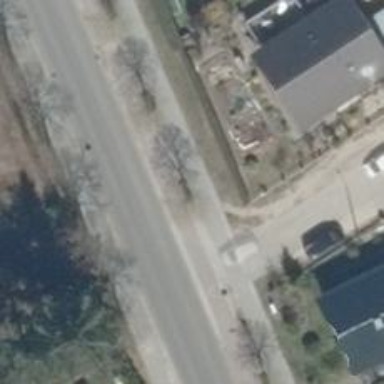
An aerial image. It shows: Deciduous broadleaved tree on the street.